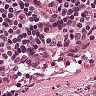
Metastatic tissue present: no